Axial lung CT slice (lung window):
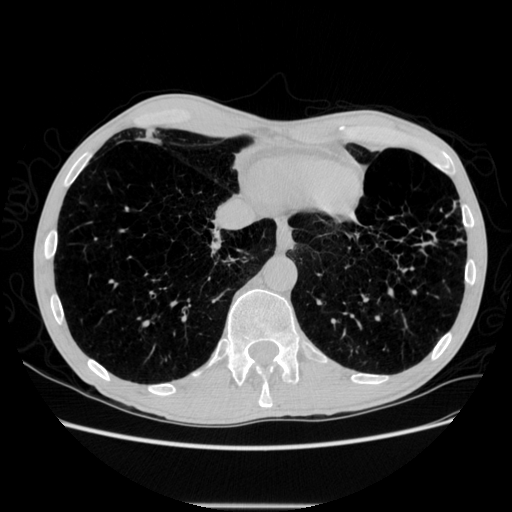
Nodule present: no